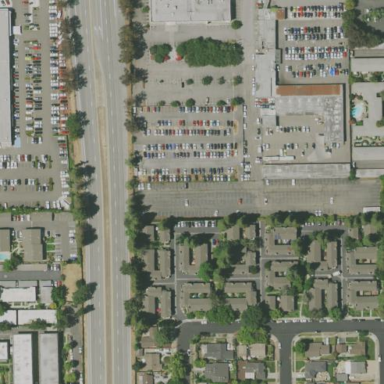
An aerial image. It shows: Parking area with surface.